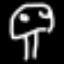
Label: mushroom